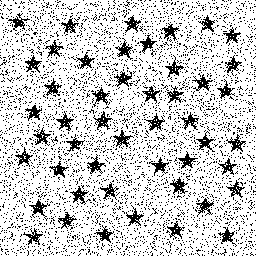
Squares: 0
Triangles: 0
Stars: 48
Total shapes: 48